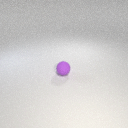
small purple rubber sphere